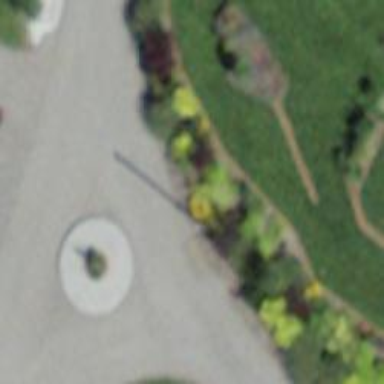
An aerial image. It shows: Fountain.